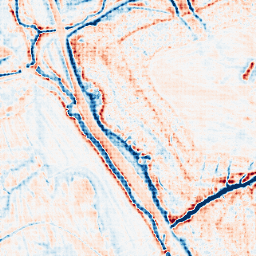
Category: edge_preserving
Decomposition family: anisotropic_diffusion
Decomposition parameters: iterations: 50
kappa: 100
gamma: 0.1
Upsampling method: sinc_hamming
Upsampling parameters: scale: 8
kernel_size: 8
Upsampling scale: 8